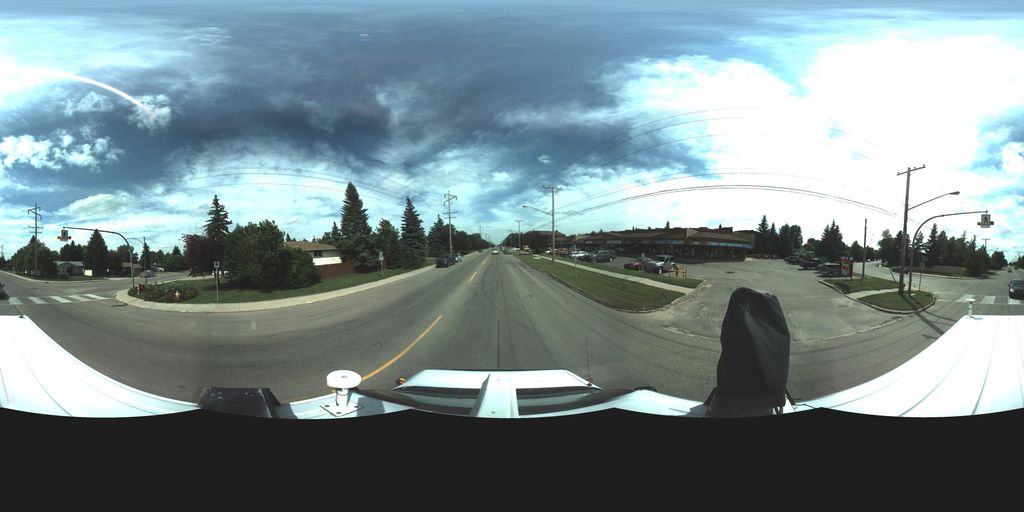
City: saskatoon